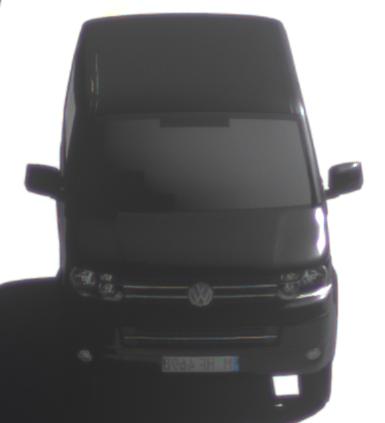
Make: VW Commercial Vehicles (Nutzfahrzeuge)
Model: T5 Multivan 2.0
Detailed model: T5 Multivan
Model produced from: 2009/09
Model produced until: 2013/06
Doors: 4
Color: black
Road condition: dry road
Daytime: midday
Contrast: high contrast